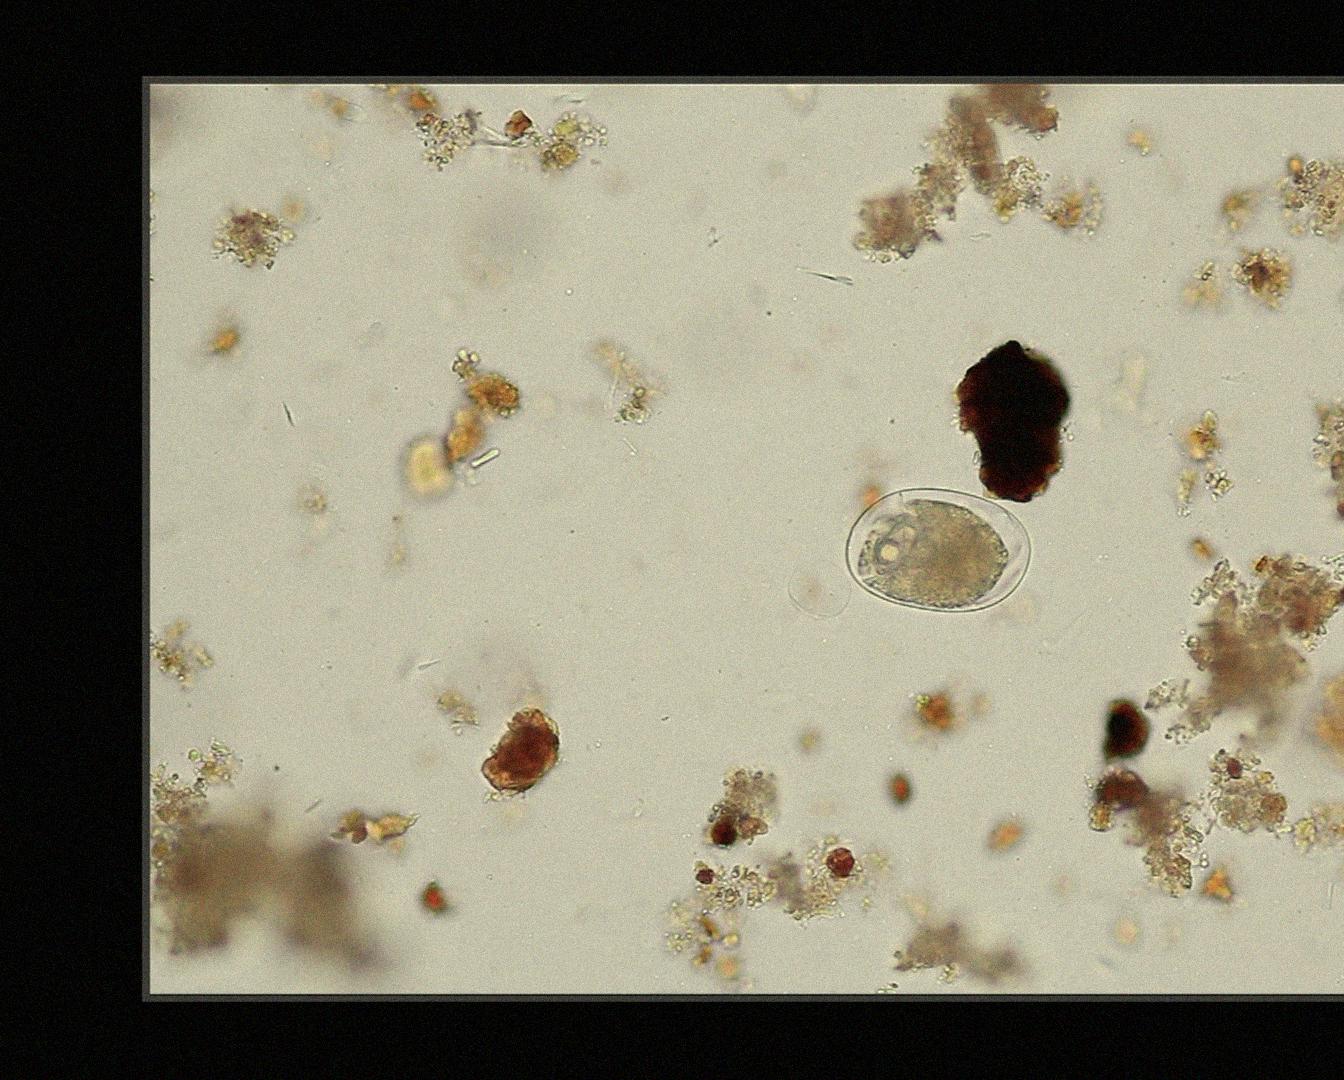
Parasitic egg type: Hookworm egg